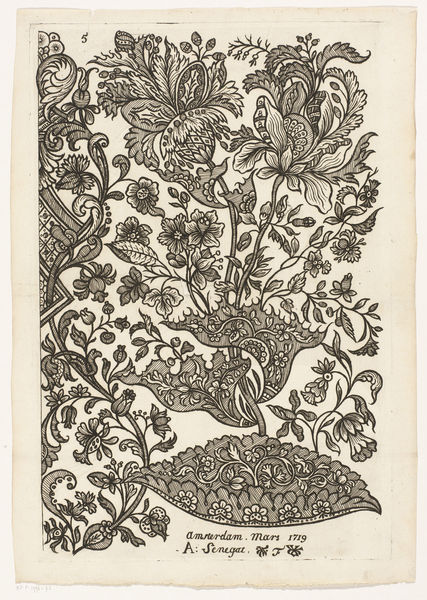
Titel: Ornamentprent met aanduiding Amsterdam, Mars 1719. nr. 5
Künstler: A. Sénégat
Standort: Amsterdam
Institution: Rijksmuseum
Schlagwörter: white, black, gray, grey, flowers, pattern, print, brown, plant, flower, nature, plants, drawing, paper, black and white, ornament, sketch, spring, ivy, leaves, design, ink, art, study, pencil, floral, mars, book, leaf, pen and ink, page, vines, stem, flora, amsterdam, balck, veins, petals, march, stems, stamens, palnts, blossoms, 1719, senegar, senegat